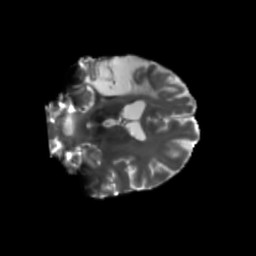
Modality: T2w
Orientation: coronal
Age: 49
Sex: male
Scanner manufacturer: siemens
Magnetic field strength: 3 T
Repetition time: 5.25 s
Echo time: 0.08 s